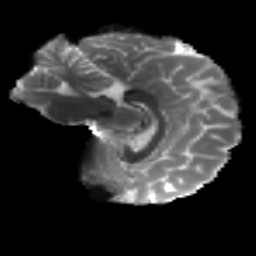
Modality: T2w
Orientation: sagittal
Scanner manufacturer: siemens
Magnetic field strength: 3 T
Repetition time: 4.16 s
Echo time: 0.0806 s